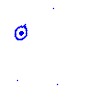
Particle: kaon